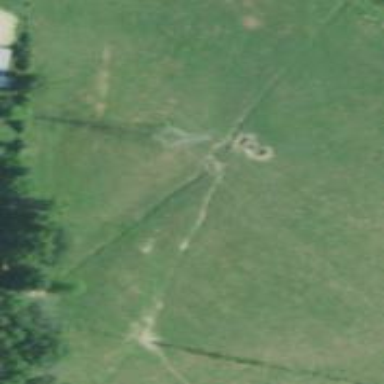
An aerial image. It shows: Lattice structure tower used for power distribution.